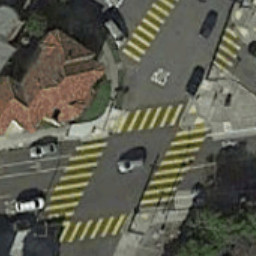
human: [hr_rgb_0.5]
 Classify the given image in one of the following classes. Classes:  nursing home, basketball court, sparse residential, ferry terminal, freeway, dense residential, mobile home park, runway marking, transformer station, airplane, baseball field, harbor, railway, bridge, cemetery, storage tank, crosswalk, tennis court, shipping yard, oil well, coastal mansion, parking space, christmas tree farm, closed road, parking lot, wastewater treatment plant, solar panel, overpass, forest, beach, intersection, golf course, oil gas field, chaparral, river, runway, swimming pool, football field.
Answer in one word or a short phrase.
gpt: crosswalk